Question: I'm looking to see if built in with the math library in python is the nCr (n Choose r) function:

I understand that this can be programmed but I thought that I'd check to see if it's already built in before I do.
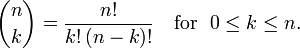
Answer: The following program calculates 'nCr' in an efficient manner (compared to calculating factorials etc.)
'''
import operator as op
from functools import reduce
def ncr(n, r):
r = min(r, n-r)
numer = reduce(op.mul, range(n, n-r, -1), 1)
denom = reduce(op.mul, range(1, r+1), 1)
return numer // denom # or / in Python 2
'''
---
As of Python 3.8, binomial coefficients are available in the standard library as 'math.comb':
'''
>>> from math import comb
>>> comb(10,3)
120
'''